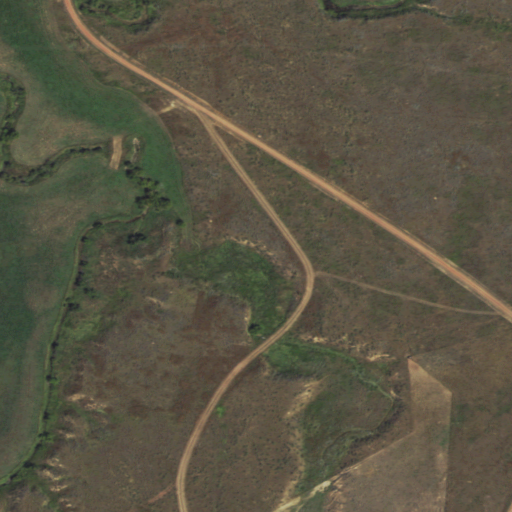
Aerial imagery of valley in Wyoming named Reis Draw containing grassland, shrub, and pasture